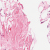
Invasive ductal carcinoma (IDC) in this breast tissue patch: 0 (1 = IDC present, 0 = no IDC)